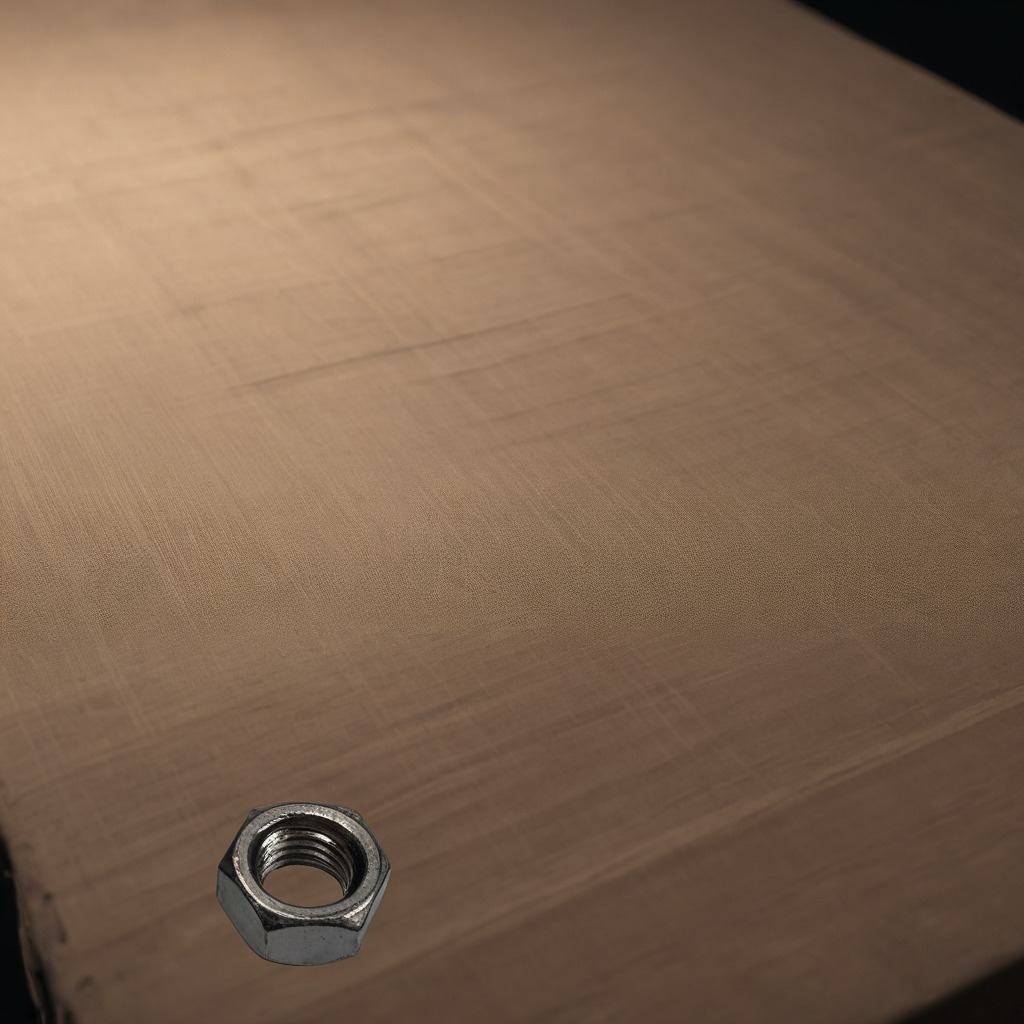
A metal nut is lying on the wooden table.